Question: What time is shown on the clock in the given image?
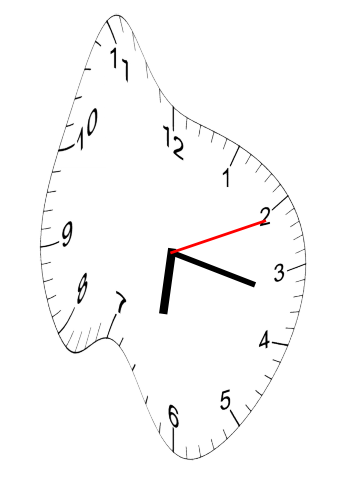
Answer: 06:17:11